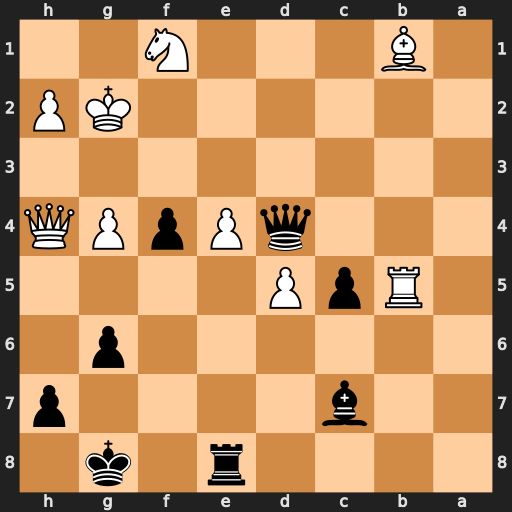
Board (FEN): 4r1k1/2b4p/6p1/1RpP4/3qPpPQ/8/6KP/1B3N2
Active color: b
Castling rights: -
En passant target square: -
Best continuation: f3+ Kh1 Qc4 Qf2 Qxb5